Question: I'm attempting to read in a text file from user input, count the lines which gives me the width and the height and then print it out, my problem occurs when I'm printing out, instead of printing the correct output, it will print a lot of random symbols.
Input:
'''
#################################################
# #
# #
# #
# #
# #
# #
# #
# #
# #
# #
# #
# #
# #
# #
# #
# #
#################################################
'''
Code:
'''
#include <iostream> //declaring variables
#include <iomanip>
#include <string>
#include <fstream>
using namespace std;
int main()
{
bool working = true;
int array_size = 2048;
char * array = new char[array_size];
ifstream file;
string infile;
string line;
int nodeCount = 0;
int width = 0;
int height = 0;
char c;
int position = 0; //this will be used incremently to fill characters in the array
cout << "Please enter an input file: " << endl << "Test1.txt"<< endl << "Test2.txt"<< endl << "Test3.txt" << endl;
cin >> infile;
if(infile == "Test1.txt" || infile == "Test2.txt" || infile == "Test3.txt")
{
file.open(infile);
while(getline(file,line))
{
width = line.length();
position++;
height++;
}
for(int i = 0; array[i] != ''; i++)
{
cout << array[i];
}
cout << endl << "Width: " << width << endl << "Height: " << height << endl;
}
else
cout << "file error" << endl;
system("pause");
return 0;
}
'''
Output:

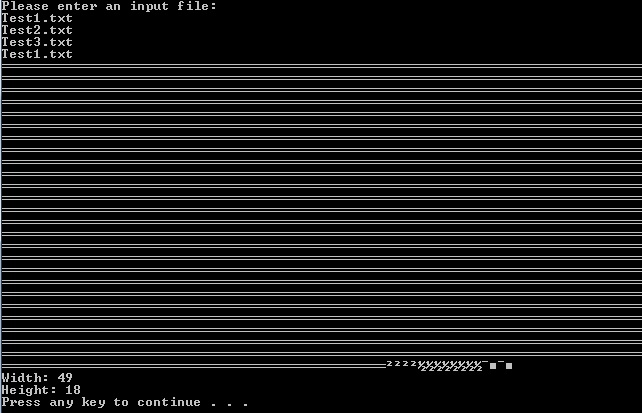
Answer: I should comment this but I can't yet... But I miss where you fill the array.
Edit: I mean, you are reading in the variable 'line', but printing the array 'array'.